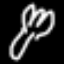
Label: fork